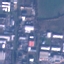
Land use / land cover class: Industrial